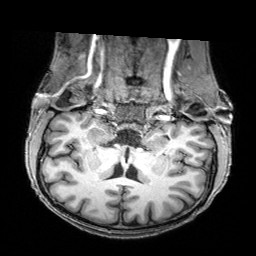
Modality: T1w
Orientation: sagittal
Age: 32
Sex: male